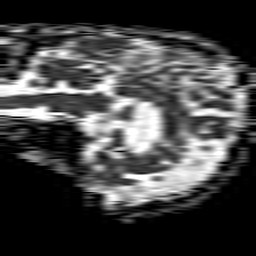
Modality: ADC
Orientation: sagittal
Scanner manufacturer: philips
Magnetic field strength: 1.5 T
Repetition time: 4.6 s
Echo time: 0.08631 s